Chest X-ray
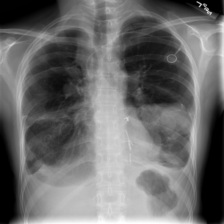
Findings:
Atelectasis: negative
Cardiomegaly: negative
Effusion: positive
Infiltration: negative
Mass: positive
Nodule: negative
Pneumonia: negative
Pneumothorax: negative
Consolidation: negative
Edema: negative
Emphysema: negative
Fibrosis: negative
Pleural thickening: negative
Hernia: negative